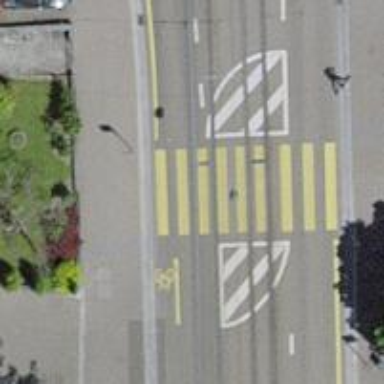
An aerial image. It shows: Uncontrolled zebra crossing on the road.